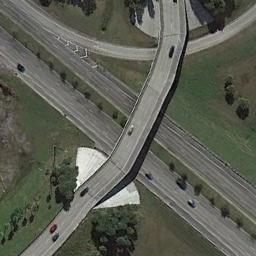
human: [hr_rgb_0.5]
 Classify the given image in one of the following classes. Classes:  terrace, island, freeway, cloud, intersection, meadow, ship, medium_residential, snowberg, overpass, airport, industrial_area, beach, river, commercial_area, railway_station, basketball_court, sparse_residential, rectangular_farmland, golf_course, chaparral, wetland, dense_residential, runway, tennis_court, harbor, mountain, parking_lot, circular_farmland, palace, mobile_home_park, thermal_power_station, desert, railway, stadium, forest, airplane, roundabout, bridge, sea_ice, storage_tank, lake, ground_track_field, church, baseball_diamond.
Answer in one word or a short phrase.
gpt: overpass